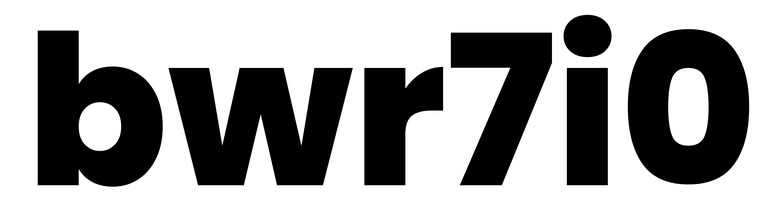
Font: Poppins-ExtraBold